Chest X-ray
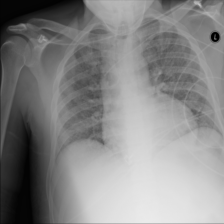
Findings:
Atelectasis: positive
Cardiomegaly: negative
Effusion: negative
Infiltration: negative
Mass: negative
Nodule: negative
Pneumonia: negative
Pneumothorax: negative
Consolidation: negative
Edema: positive
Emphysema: negative
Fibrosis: negative
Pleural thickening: negative
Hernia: negative